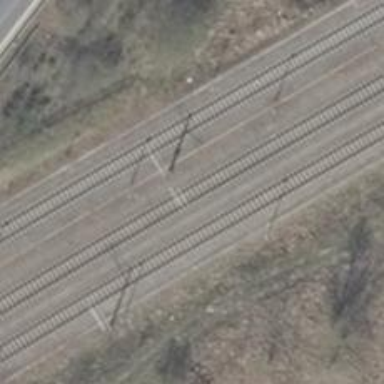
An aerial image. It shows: Milestone along the railway with catenary mast.